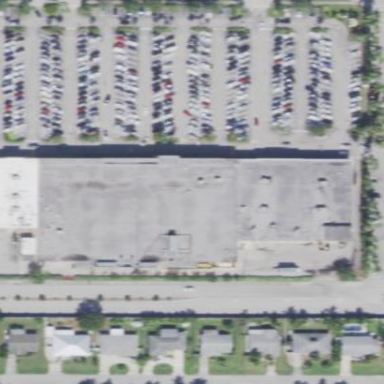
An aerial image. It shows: Retail building housing supermarket.